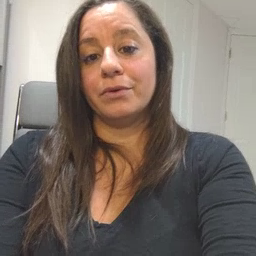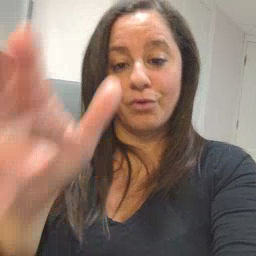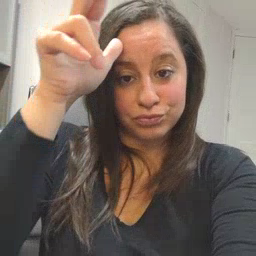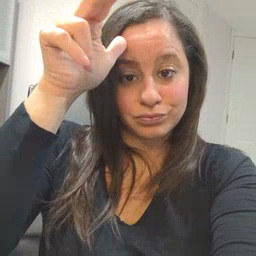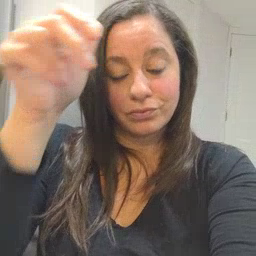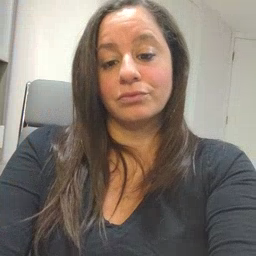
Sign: donkey